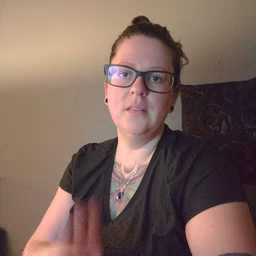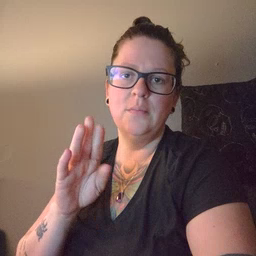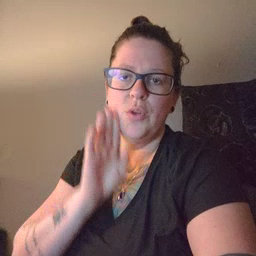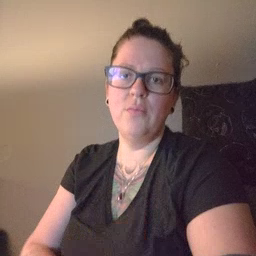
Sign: brown